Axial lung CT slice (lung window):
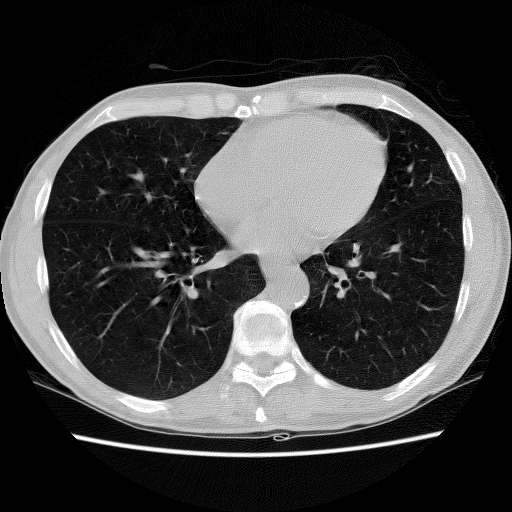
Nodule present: no